Question:
I'm trying to set the minimum size of the buttons in this GtkButtonBox. Currently they seem to be fixed - approx 85 pixels I think.
Is this possible?
If not, is there another way in Gtk to get two small sized buttons to snuggle together like in the above picture rather than having them appear to be two separate buttons? For example GtkStackSwitcher may be something I could use but there doesn't appear to be a way to respond to click events for a button.
I've used this test program to create the above (Ubuntu 14.04, Gtk+3.10 and Python3):
'''
from gi.repository import Gtk
import sys
class MyWindow(Gtk.ApplicationWindow):
def __init__(self, app):
Gtk.Window.__init__(self, title="example", application=app)
self.set_default_size(350, 200)
self.set_border_width(10)
hbox = Gtk.ButtonBox.new(Gtk.Orientation.HORIZONTAL)
hbox.set_layout(Gtk.ButtonBoxStyle.EXPAND)
button = Gtk.Button(label="a")
hbox.add(button)
button2 = Gtk.Button(label="b")
hbox.add(button2)
self.add(hbox)
class MyApplication(Gtk.Application):
def __init__(self):
Gtk.Application.__init__(self)
def do_activate(self):
win = MyWindow(self)
win.show_all()
def do_startup(self):
Gtk.Application.do_startup(self)
app = MyApplication()
exit_status = app.run(sys.argv)
sys.exit(exit_status)
'''
---
With regards to a question about the desktop environment I'm using.
I've tried Mate, Unity and Gnome-Shell. All work the same way. I've removed the title and those controls. Still the same thing happens. To me this looks more like a GTK issue.
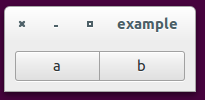
Answer: I believe that 'GtkButtonBox' imposes some layout constraints on its buttons that you may not want here. Try using buttons in just a regular 'GtkGrid', but give them the 'GTK_STYLE_CLASS_LINKED' CSS class.
For each button, do:
'''
button.get_style_context().add_class(Gtk.STYLE_CLASS_LINKED)
'''